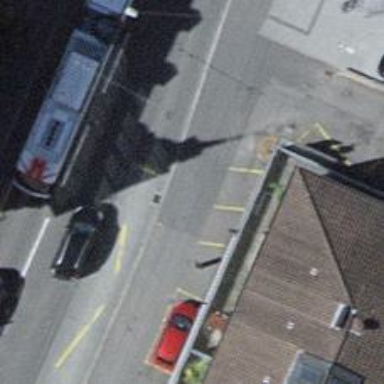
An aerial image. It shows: Bus stop with platform for public transport. Trolleybuses are also available at this stop.